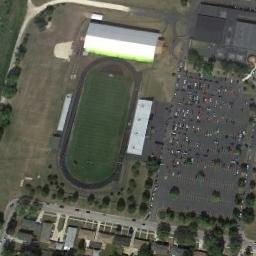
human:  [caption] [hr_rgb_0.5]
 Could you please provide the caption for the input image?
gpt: Lots of buildings are near the ground track field .

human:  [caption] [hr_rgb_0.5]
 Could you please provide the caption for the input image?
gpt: The track and field is built on bare lawn, Surrounded by parking lots and sparse vegetation .

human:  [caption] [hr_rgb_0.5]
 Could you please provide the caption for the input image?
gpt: The ground track field is on a lawn and a parking lot is next to the ground track field .

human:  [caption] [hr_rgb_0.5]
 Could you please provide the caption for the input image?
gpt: The ground track field with a black track beside a parking lot .

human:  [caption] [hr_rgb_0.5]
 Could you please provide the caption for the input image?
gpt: The middle of the track and field is green .